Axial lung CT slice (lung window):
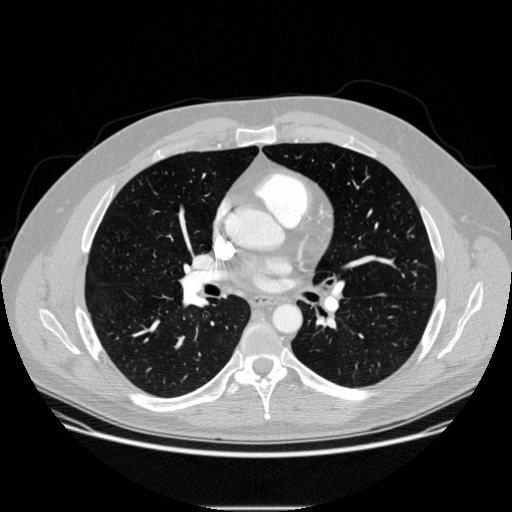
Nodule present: no